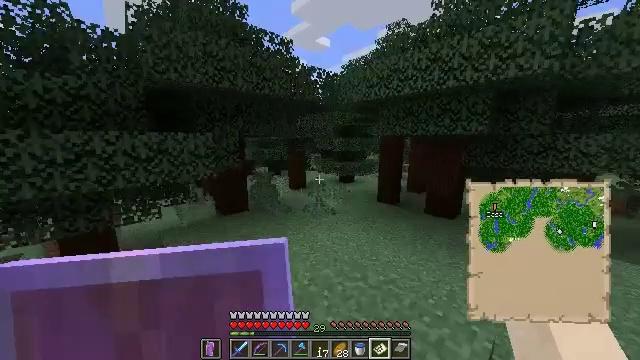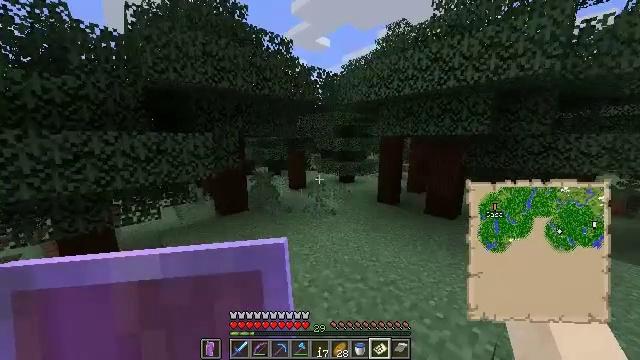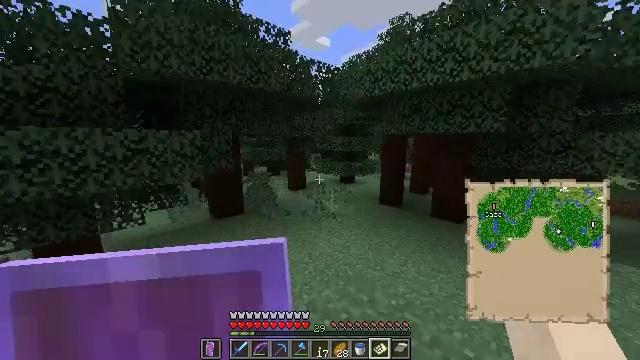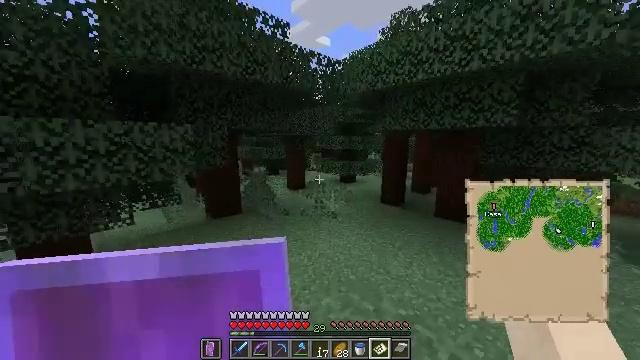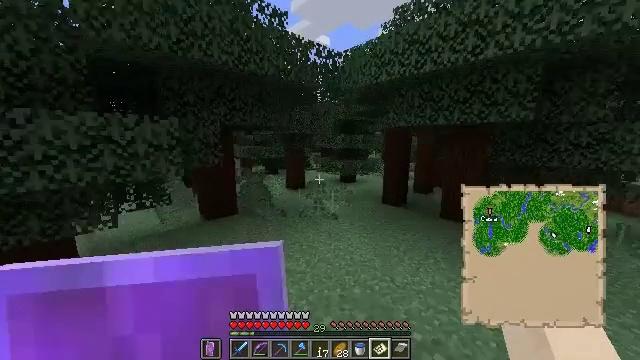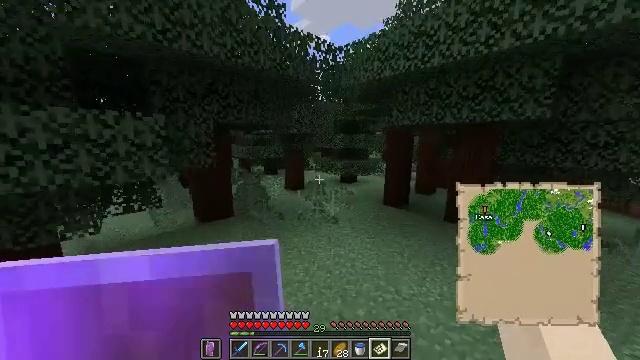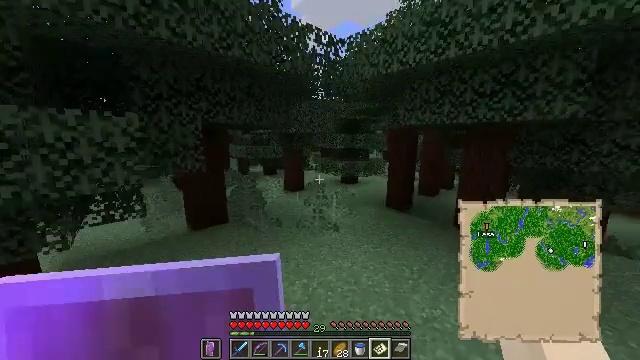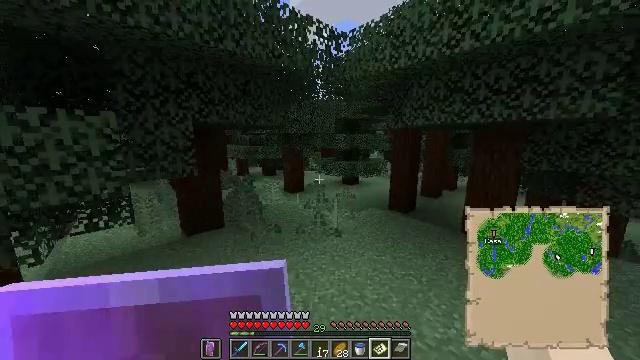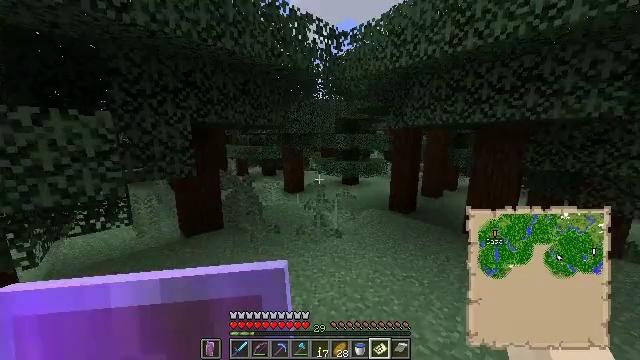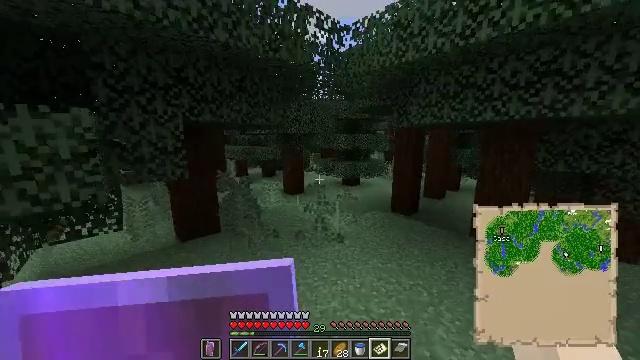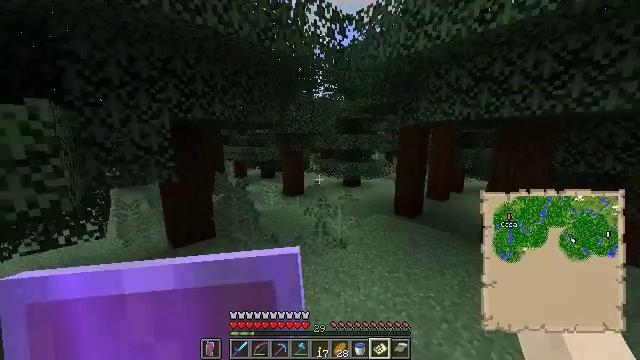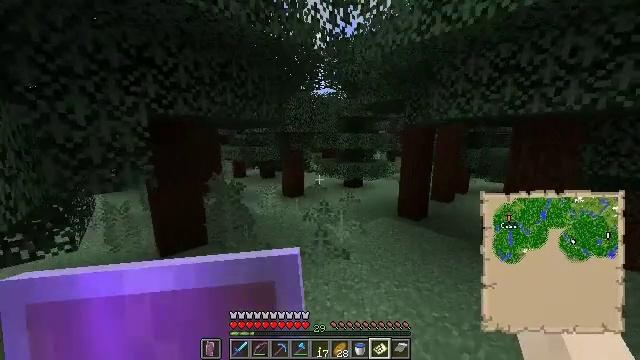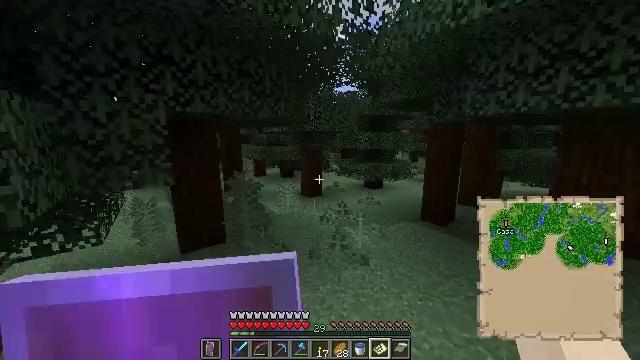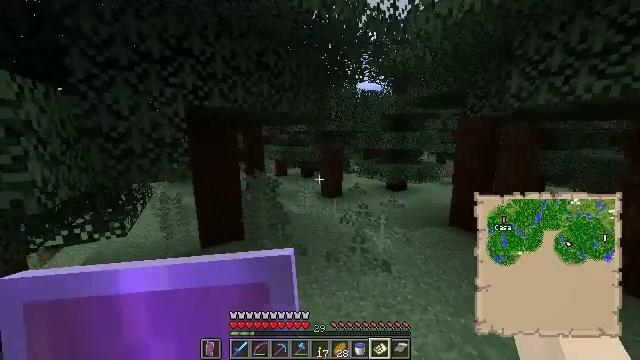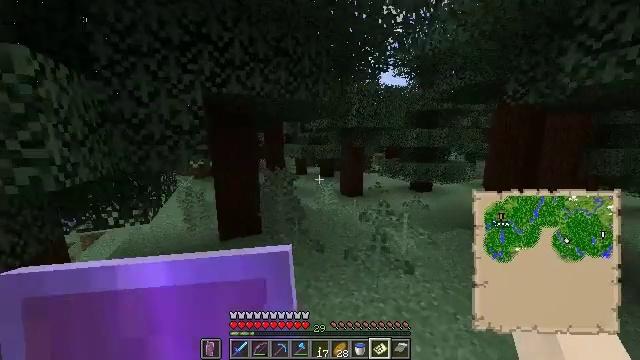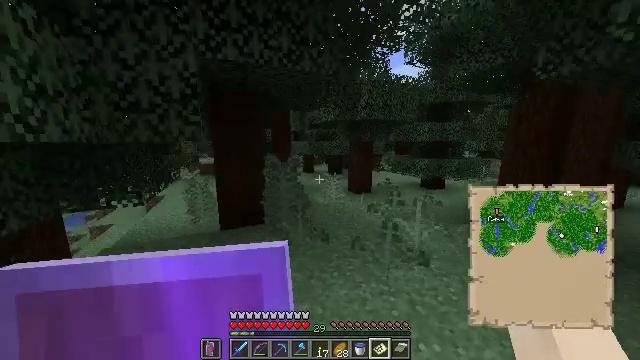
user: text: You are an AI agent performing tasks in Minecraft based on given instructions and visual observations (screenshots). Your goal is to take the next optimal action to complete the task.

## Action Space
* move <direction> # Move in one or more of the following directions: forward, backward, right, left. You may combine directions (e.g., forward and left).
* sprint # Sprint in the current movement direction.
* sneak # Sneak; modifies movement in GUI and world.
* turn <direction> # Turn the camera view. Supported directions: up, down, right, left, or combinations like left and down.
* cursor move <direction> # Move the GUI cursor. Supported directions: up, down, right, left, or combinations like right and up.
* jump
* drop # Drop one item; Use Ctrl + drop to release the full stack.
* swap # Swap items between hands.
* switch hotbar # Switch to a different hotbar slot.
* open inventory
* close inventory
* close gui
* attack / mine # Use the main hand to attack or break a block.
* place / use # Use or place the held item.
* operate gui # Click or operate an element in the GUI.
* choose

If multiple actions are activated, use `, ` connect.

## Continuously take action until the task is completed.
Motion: motion action
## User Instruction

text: Dig up the gold block to add to your inventory.
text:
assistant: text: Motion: move forward
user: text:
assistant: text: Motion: move forward
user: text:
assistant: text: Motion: move forward
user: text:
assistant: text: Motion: move forward
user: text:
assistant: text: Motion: move forward
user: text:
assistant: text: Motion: move forward
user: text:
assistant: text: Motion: move forward
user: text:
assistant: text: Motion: move forward
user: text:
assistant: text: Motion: move forward
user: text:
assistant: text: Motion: move forward
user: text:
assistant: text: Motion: move forward
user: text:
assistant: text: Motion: move forward, turn left
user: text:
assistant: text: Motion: move forward, turn left
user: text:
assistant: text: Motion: move forward, turn left
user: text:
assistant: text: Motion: move forward, turn left
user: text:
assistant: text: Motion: move forward, turn left
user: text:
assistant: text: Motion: move forward, turn left
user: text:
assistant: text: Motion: move forward
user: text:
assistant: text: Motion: move forward
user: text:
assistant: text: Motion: move forward
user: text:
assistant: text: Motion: move forward, sprint
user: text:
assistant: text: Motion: move forward, sprint
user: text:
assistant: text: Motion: move forward
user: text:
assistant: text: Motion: move forward
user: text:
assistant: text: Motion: move forward
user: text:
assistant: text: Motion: move forward
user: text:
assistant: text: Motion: move forward, turn left
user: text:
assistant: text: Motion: move forward
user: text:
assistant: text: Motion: move forward
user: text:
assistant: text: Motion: move forward